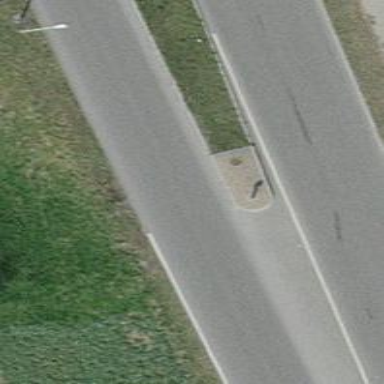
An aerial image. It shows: Primary highway with separate asphalt sidewalks.